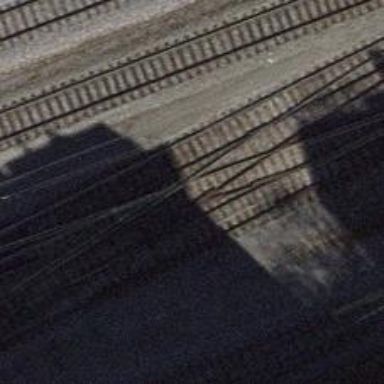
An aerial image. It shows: Railway yard with one track. The railway is electrified with contact line.